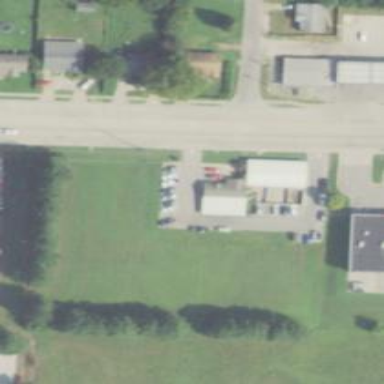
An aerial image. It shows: Veterinary facility.